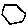
Label: hexagon